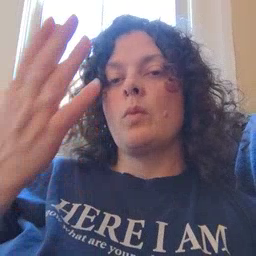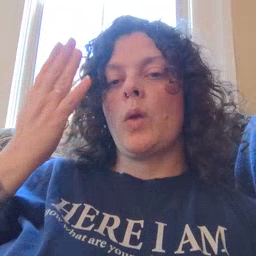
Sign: morning